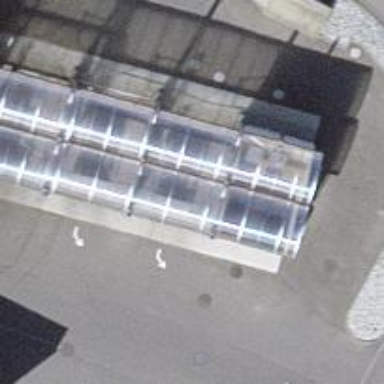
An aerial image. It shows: Car wash facility.